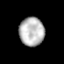
Tissue: prostate
Cell type: T cells
Senescence score: 0.2543
Nuclear area (px): 702
Mean DAPI intensity: 183.819